Question: How can I extend that menu when I open Email and Right Click on the body menu? I want to add some features.

I checked this Microsoft Developer Network Technical Article <URL> and could not get what I need.
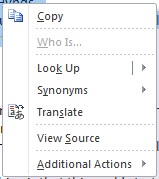
Answer: For #1 you may need access to the <URL>.
You will need to work within the <URL>.